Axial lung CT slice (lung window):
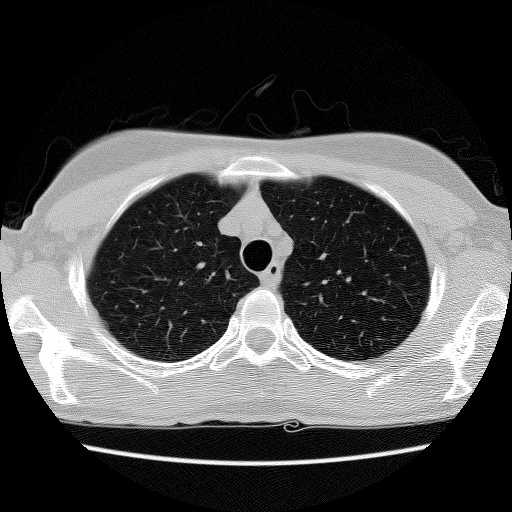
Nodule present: no